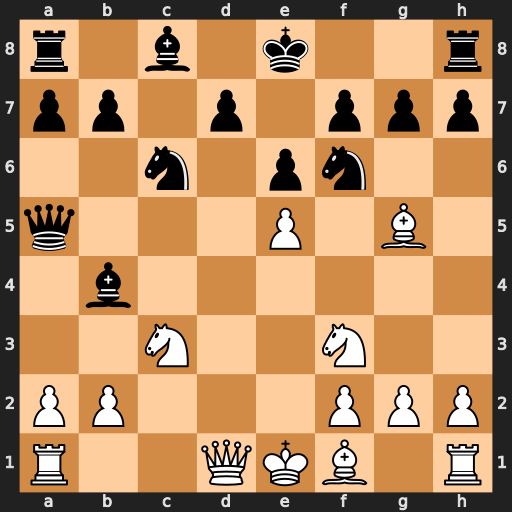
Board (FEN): r1b1k2r/pp1p1ppp/2n1pn2/q3P1B1/1b6/2N2N2/PP3PPP/R2QKB1R
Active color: w
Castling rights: KQkq
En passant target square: -
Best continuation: exf6 Bxc3+ bxc3